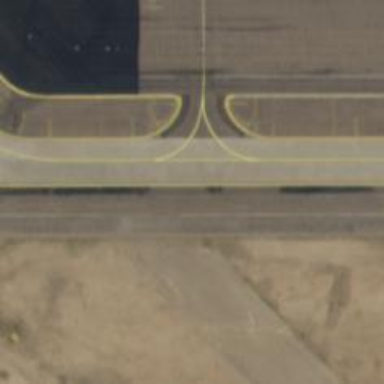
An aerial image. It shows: View of taxiway at the airport.